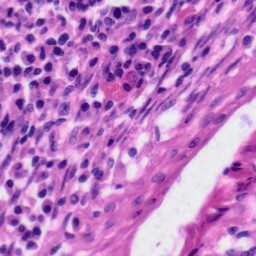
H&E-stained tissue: Tonsil